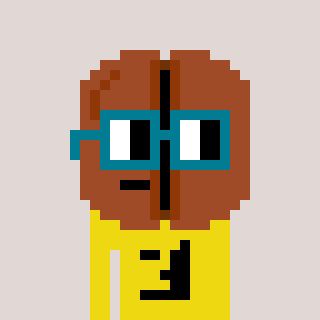
a pixel art character with square dark green glasses, a coffeebean-shaped head and a yellow-colored body on a warm background